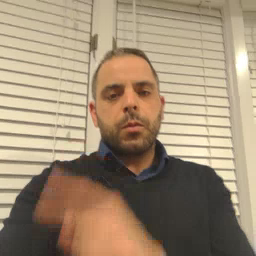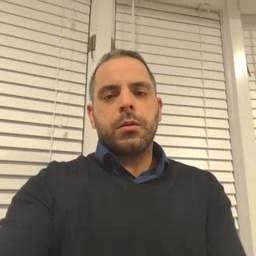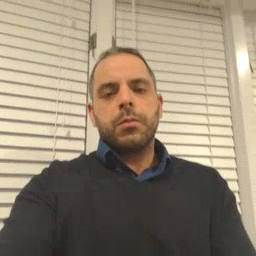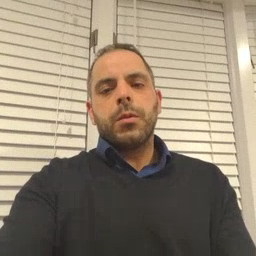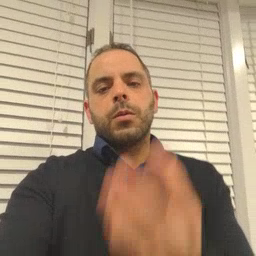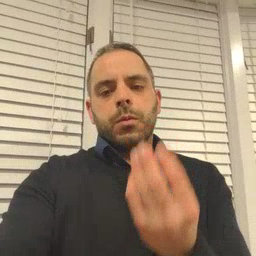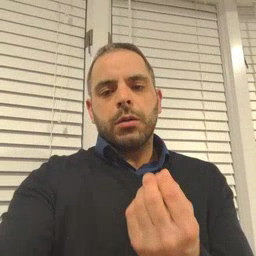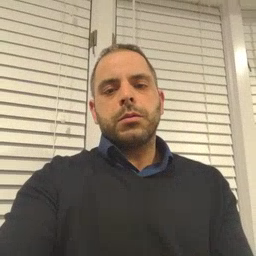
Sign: wet